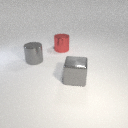
large gray metal cube to the right of large gray metal cylinder